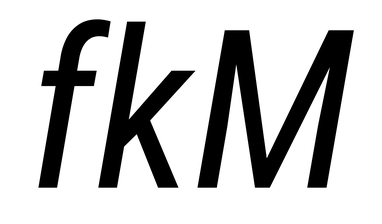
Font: Roboto-Italic_Condensed_Italic